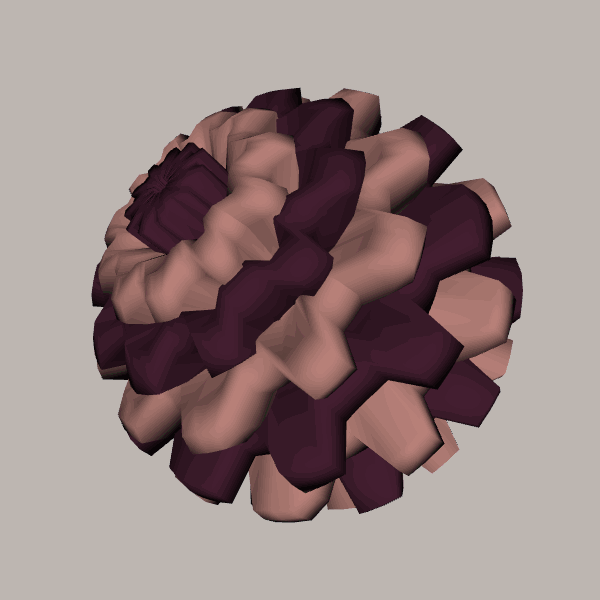
Background: light